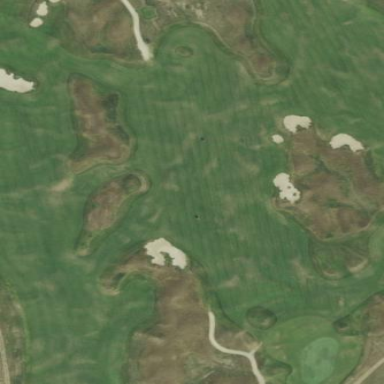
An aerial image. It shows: Rough area in golf course.